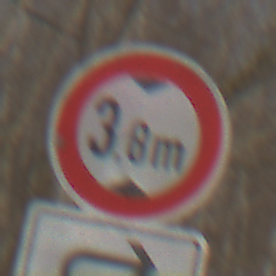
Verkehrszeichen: TatsaechlicheHoehe
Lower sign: RichtungsangabeDurchPfeile5
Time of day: MorningAfternoon
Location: Outdoor (Nature)
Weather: PartlyCloudy
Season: Winter
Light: Natural